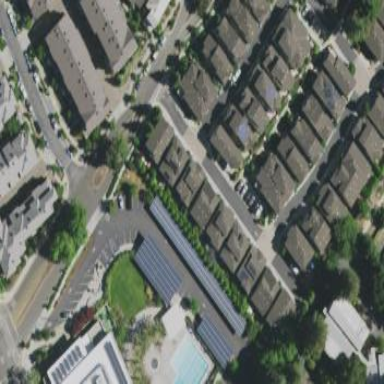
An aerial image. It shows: Solar photovoltaic panel generator located on building's roof.